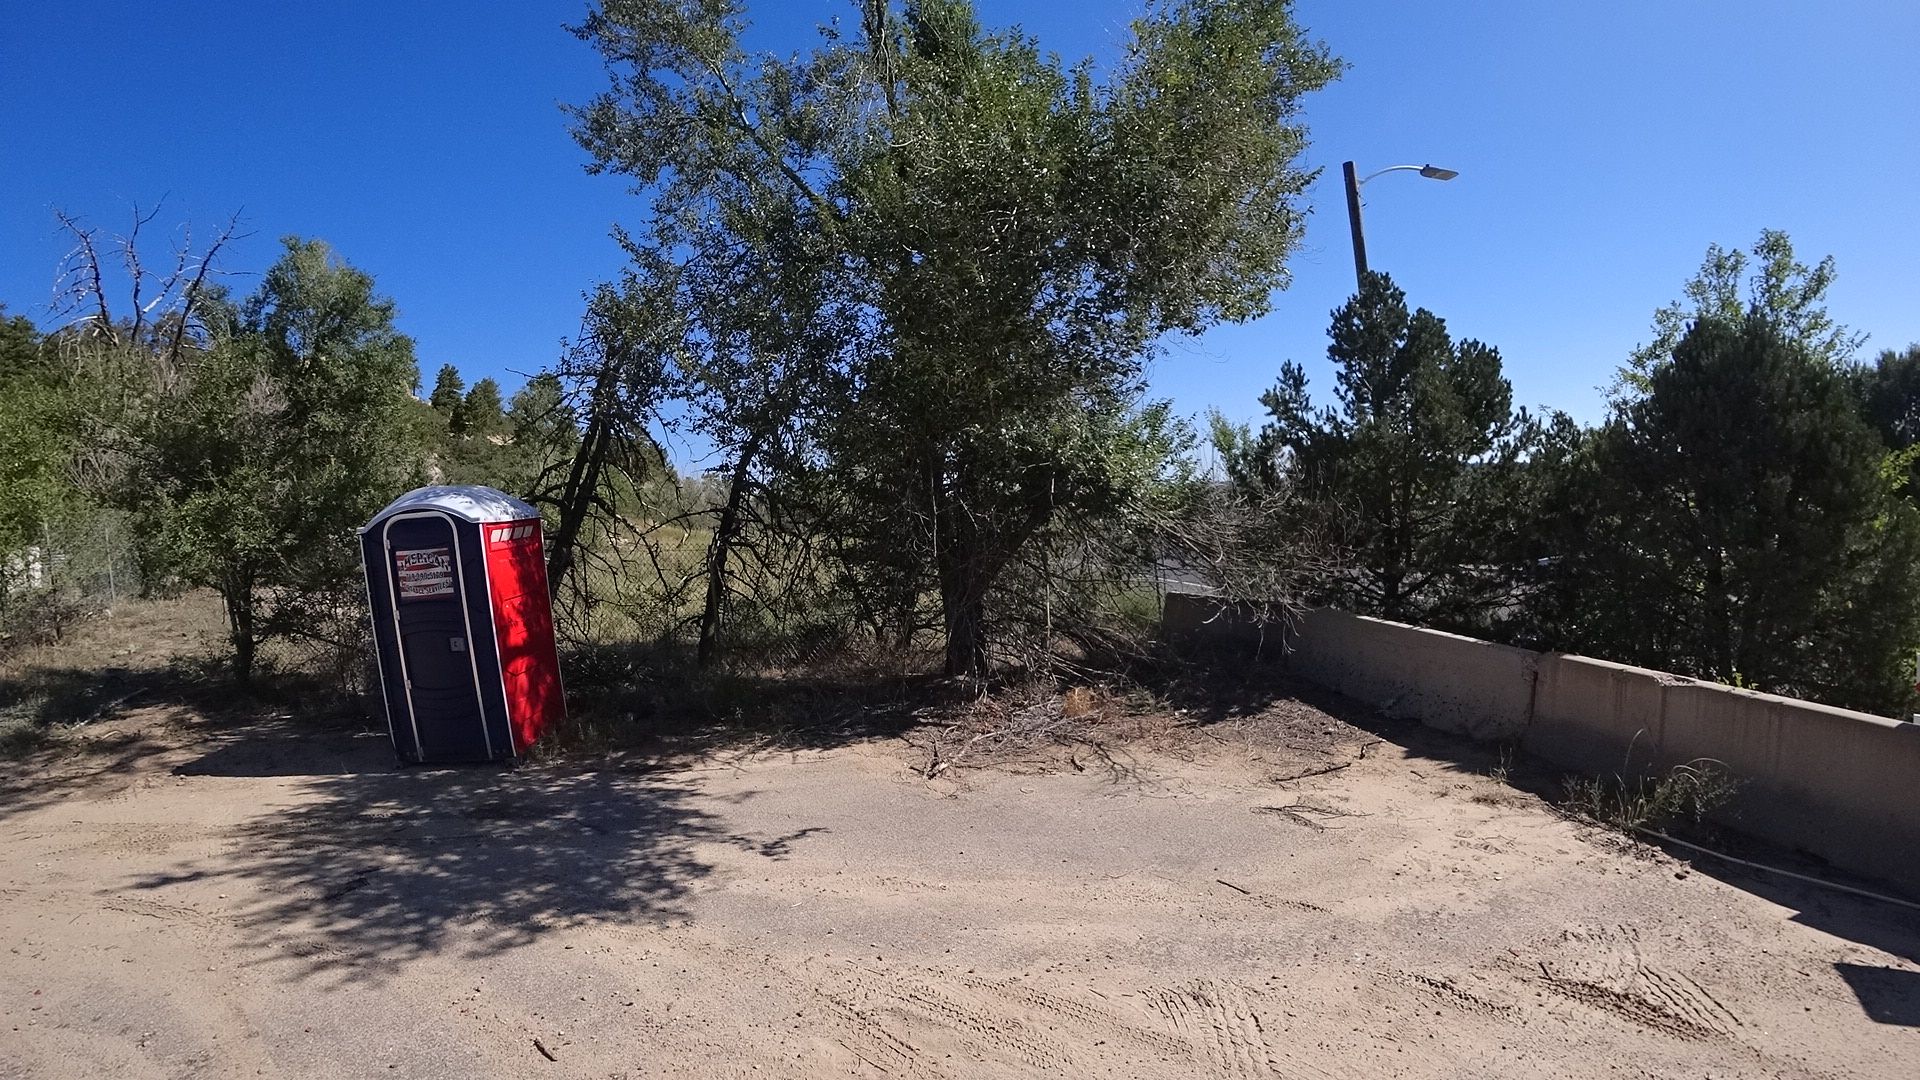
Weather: clear
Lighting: day
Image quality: good
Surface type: cycling surface
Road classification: residential
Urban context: urban centre
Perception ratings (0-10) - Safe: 3.23, Lively: 1.55, Beautiful: 2.94, Boring: 4.01, Depressing: 4.26, Wealthy: 7.15